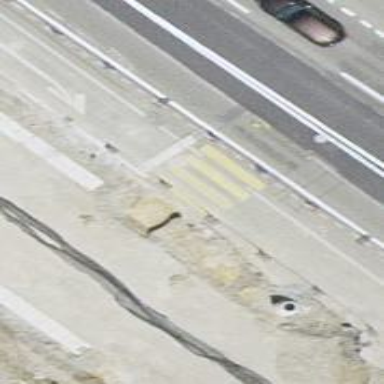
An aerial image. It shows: Road with traffic signals.